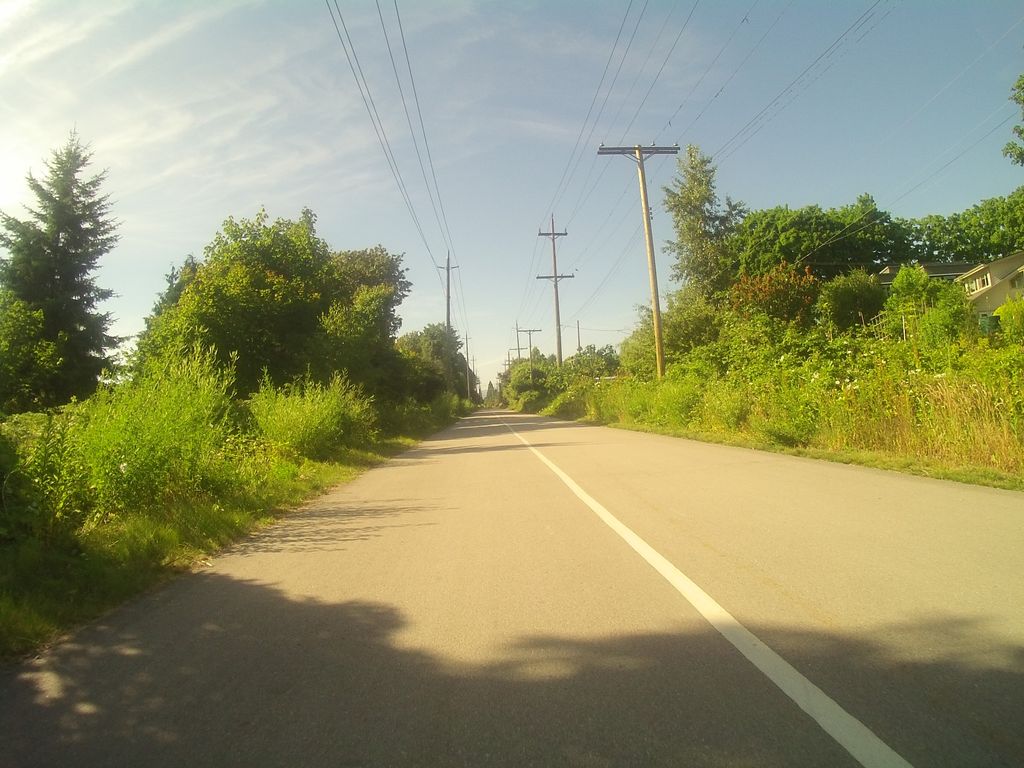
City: vancouver